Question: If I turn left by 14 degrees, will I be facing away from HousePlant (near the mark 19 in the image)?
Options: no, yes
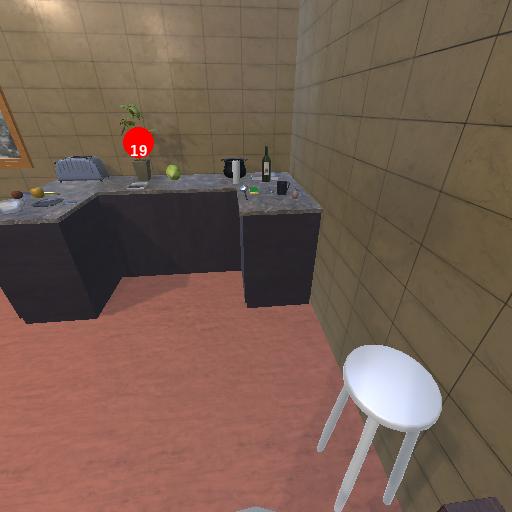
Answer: no